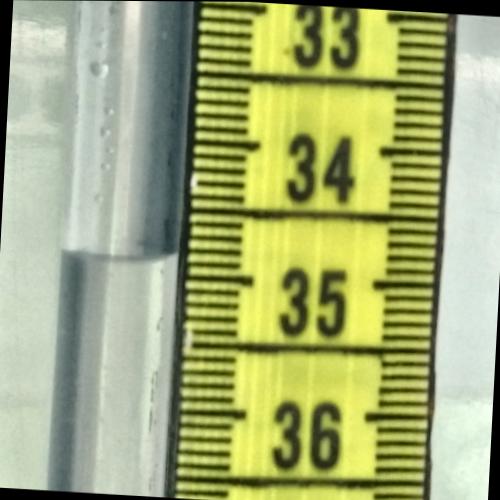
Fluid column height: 34.8 cm